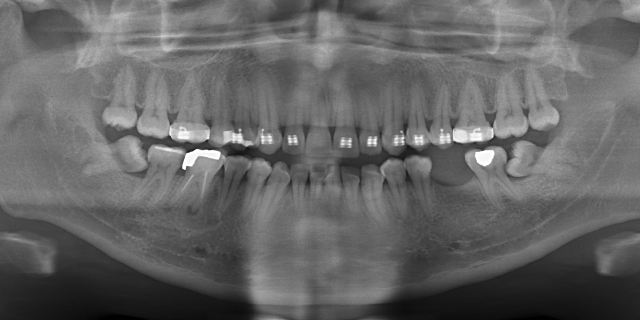
adult